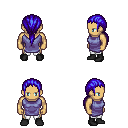
a pixel art fantasy rpg character, male body template, human, tanned skin, chain tabard jacket, white pants, blue ponytail hairstyle, black shoes, four views (front, back, left, right), 2x2 character sprite sheet, small pixel art, hard edges, no anti-aliasing